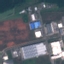
Land use / land cover: Industrial